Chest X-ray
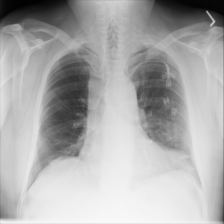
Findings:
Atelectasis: positive
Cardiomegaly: negative
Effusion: negative
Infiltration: positive
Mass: negative
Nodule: negative
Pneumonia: negative
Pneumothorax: negative
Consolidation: positive
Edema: negative
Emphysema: negative
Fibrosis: negative
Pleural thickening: negative
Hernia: negative